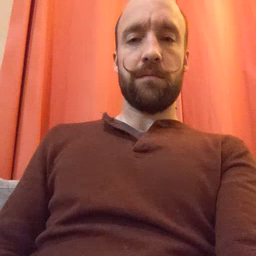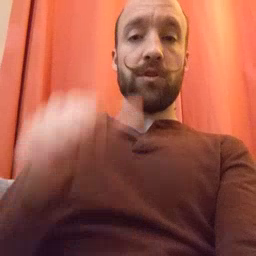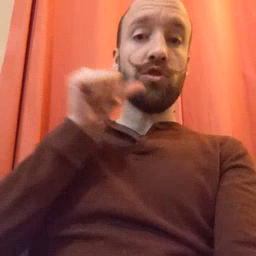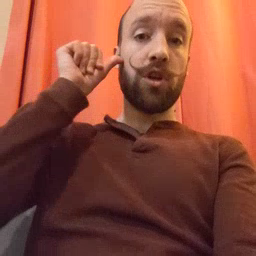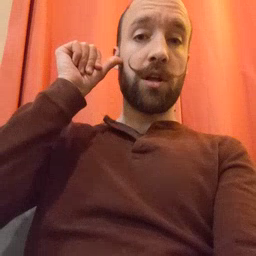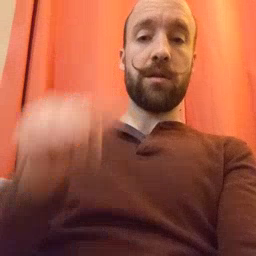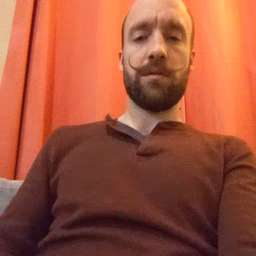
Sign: yesterday